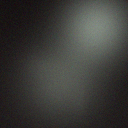
Screen state: off